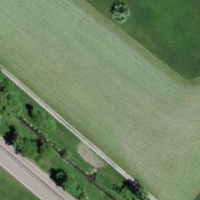
EUNIS habitat code: 25
Species observed at this site:
Muscicapa striata
Turdus philomelos
Aegithalos caudatus
Sturnus vulgaris
Lanius collurio
Dendrocopos major
Corvus frugilegus
Oriolus oriolus
Ciconia ciconia
Falco tinnunculus
Ficedula hypoleuca
Nycticorax nycticorax